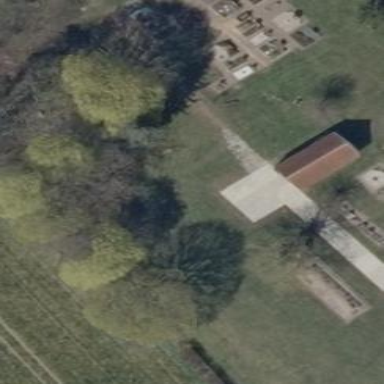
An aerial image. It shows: Cemetery.